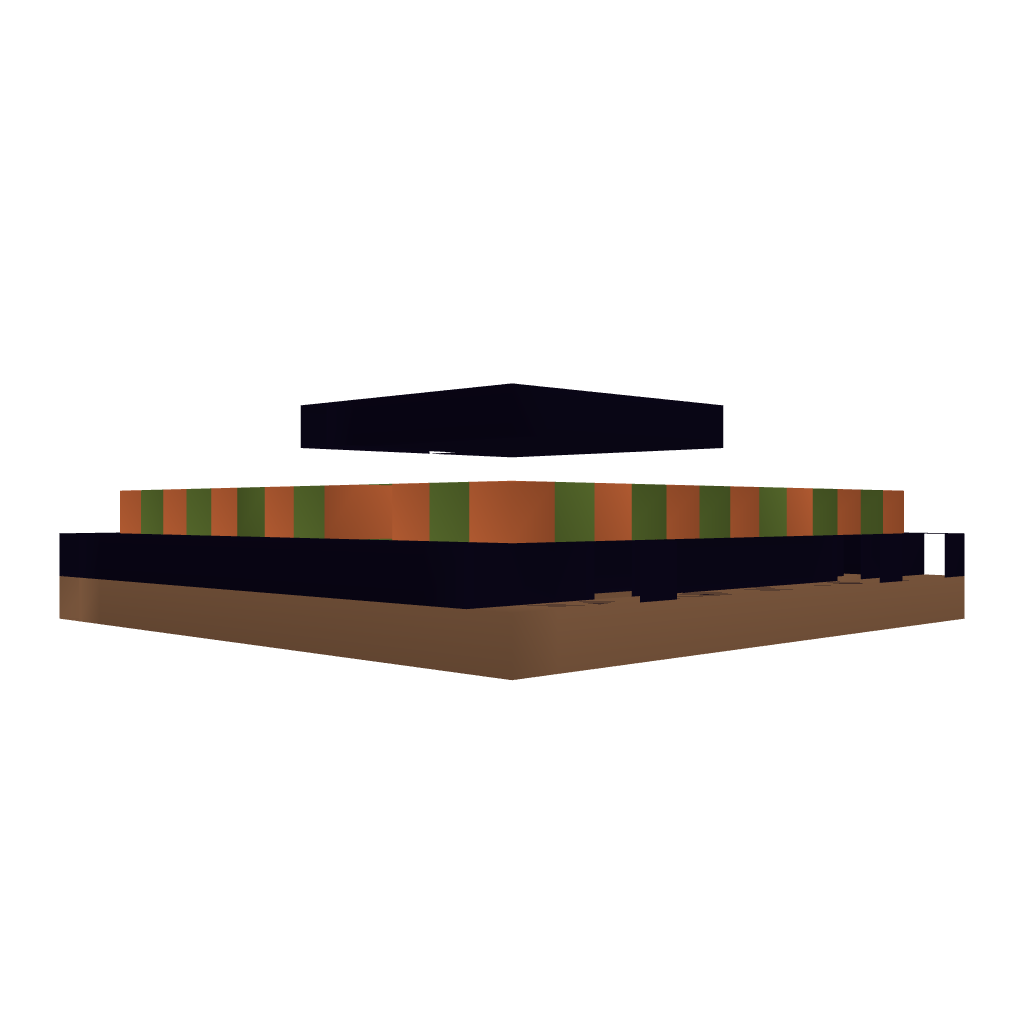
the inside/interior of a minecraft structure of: Trap for zombies